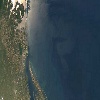
Label: water